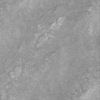
Label: not_dusty